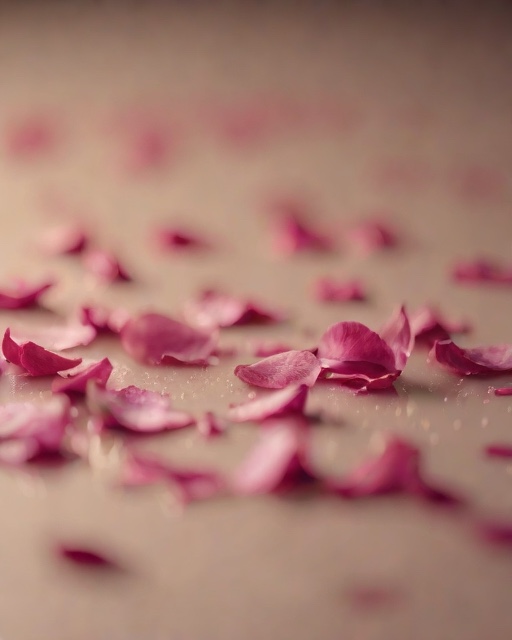
Category: Valentine